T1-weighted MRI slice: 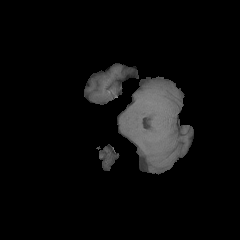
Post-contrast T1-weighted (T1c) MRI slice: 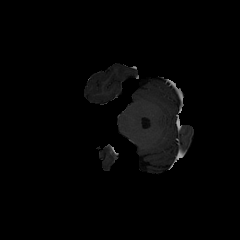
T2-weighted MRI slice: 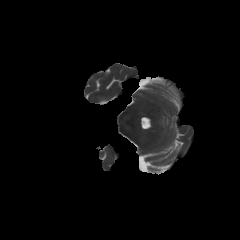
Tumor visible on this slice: no